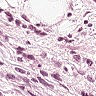
Metastatic tissue present: yes